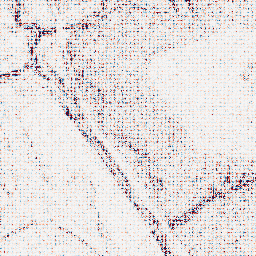
Category: wavelet
Decomposition family: wavelet_reverse_biorthogonal
Decomposition parameters: wavelet: rbio4.4
level: 1
Upsampling method: sinc_blackman
Upsampling parameters: scale: 8
kernel_size: 8
Upsampling scale: 8